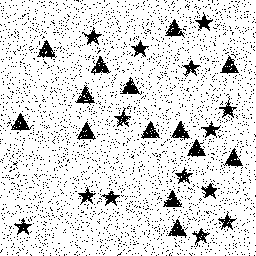
Squares: 0
Triangles: 14
Stars: 14
Total shapes: 28